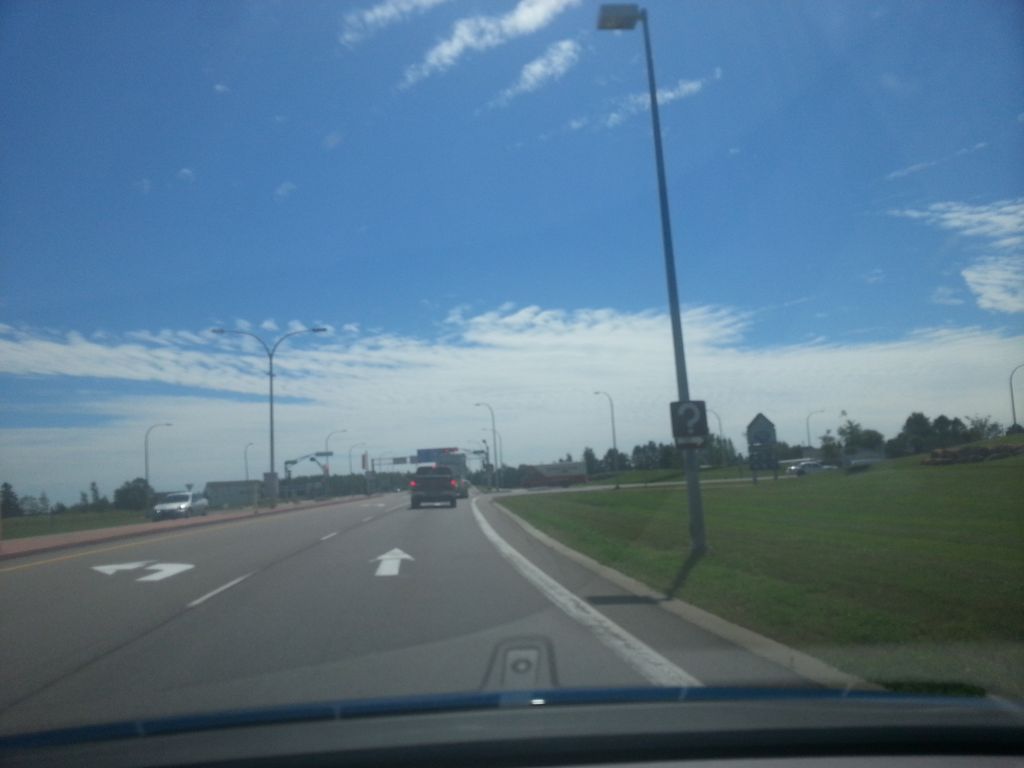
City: charlottetown